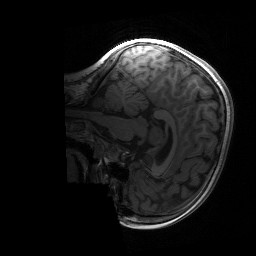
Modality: T1w
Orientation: sagittal
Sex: male
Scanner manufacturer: siemens
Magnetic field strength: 3 T
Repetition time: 1.9 s
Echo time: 0.00243 s